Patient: sex F, age 73
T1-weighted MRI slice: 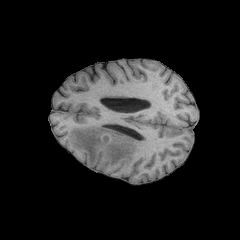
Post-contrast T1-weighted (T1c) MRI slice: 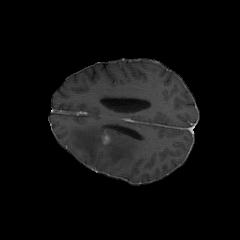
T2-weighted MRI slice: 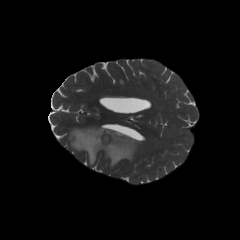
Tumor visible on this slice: yes
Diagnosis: Glioblastoma, IDH-wildtype
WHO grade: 4